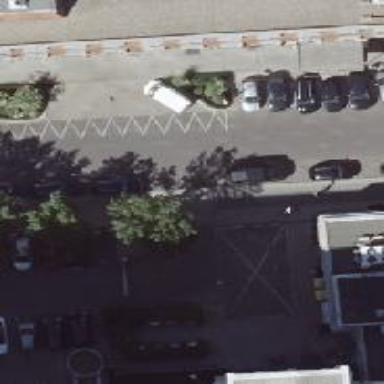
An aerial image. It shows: Residential road with asphalt surface and sidewalks on both sides. There is parallel parking lane on the left and street-side parking on the right.